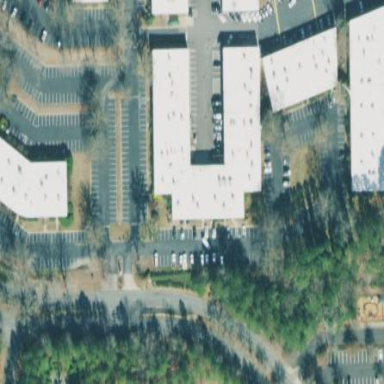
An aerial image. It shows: Commercial building.